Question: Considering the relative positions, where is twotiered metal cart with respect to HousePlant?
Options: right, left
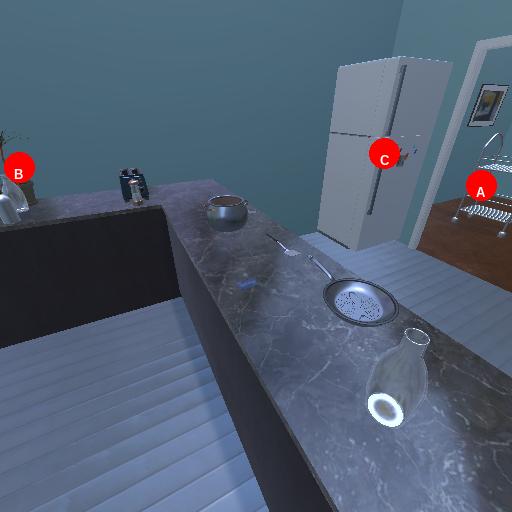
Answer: right